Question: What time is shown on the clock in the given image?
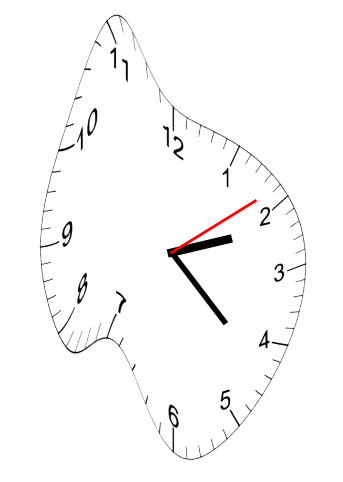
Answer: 02:22:09